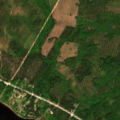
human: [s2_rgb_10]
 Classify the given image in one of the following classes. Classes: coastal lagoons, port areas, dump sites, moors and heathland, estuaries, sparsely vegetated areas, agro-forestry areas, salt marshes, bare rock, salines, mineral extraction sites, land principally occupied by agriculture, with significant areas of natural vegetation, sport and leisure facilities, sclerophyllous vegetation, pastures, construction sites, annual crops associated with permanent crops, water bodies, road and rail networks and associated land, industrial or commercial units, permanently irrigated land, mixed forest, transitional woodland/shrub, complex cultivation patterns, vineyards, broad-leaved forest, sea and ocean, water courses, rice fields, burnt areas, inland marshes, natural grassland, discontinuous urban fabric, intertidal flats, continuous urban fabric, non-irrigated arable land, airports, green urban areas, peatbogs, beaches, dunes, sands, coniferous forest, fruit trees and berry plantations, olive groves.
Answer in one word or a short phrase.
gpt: coniferous forest, mixed forest, transitional woodland/shrub, water courses